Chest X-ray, AP view. Patient: 80 years old, sex M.
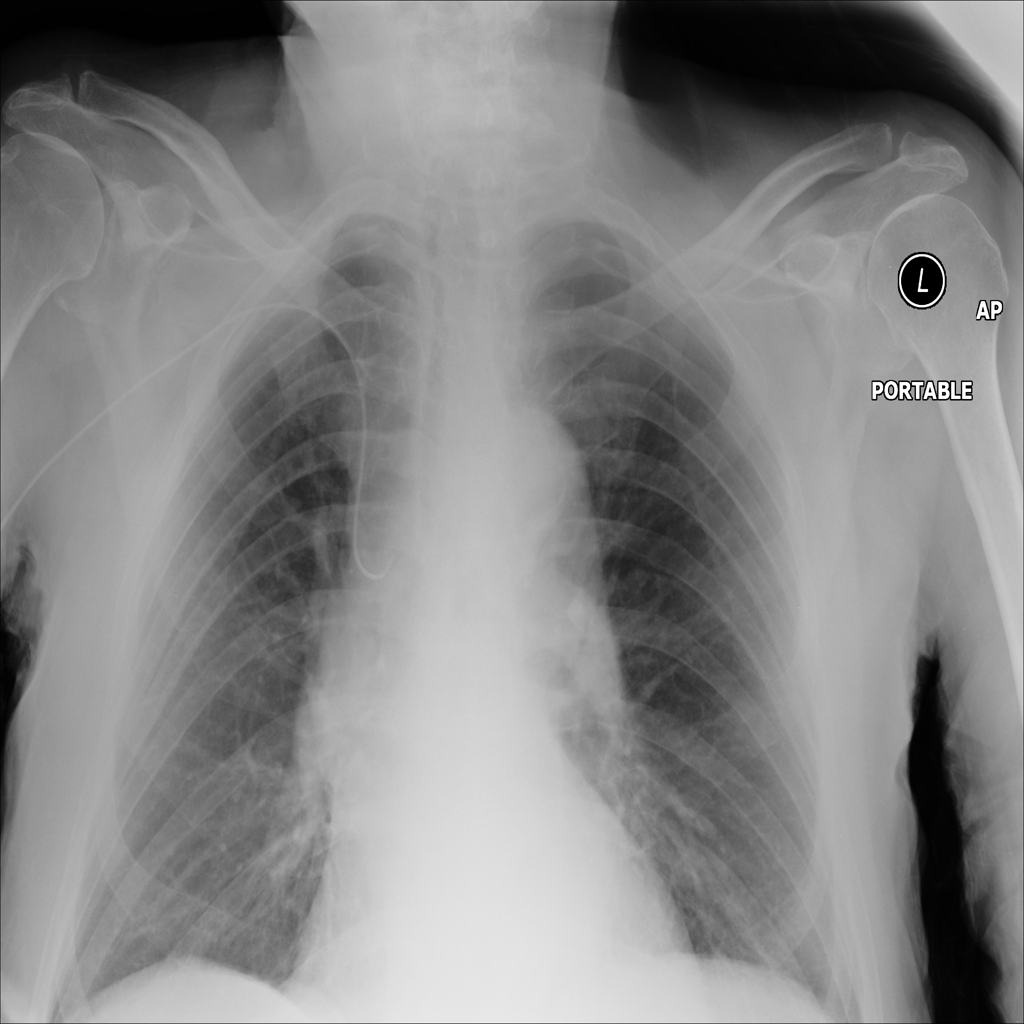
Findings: No Finding